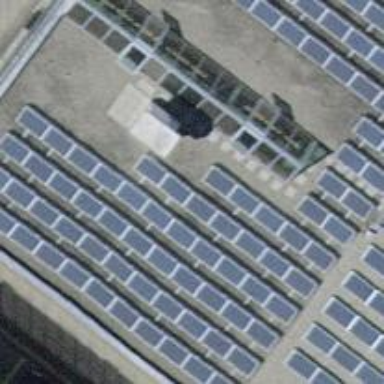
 consisting of solar photovoltaic panels."